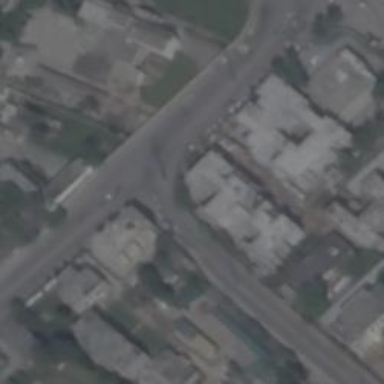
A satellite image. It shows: Crossing road.